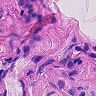
Metastatic tissue present: no